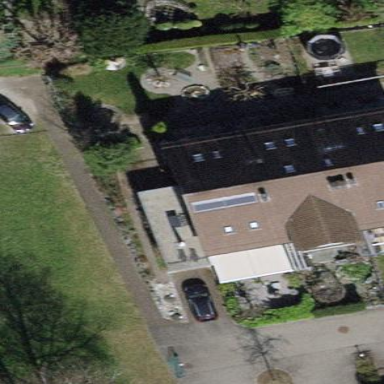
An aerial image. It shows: Building with tile roof.